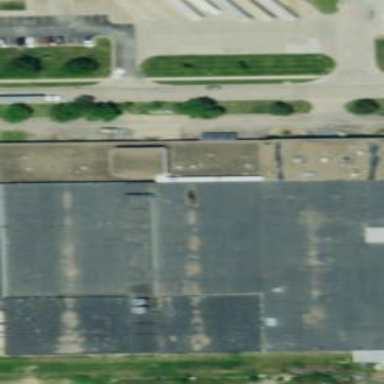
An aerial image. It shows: Industrial building.